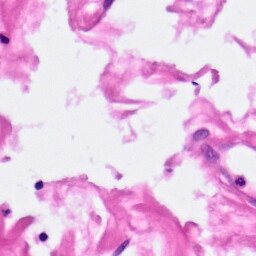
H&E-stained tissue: Pancreatic